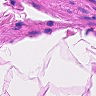
Metastatic tissue present: no